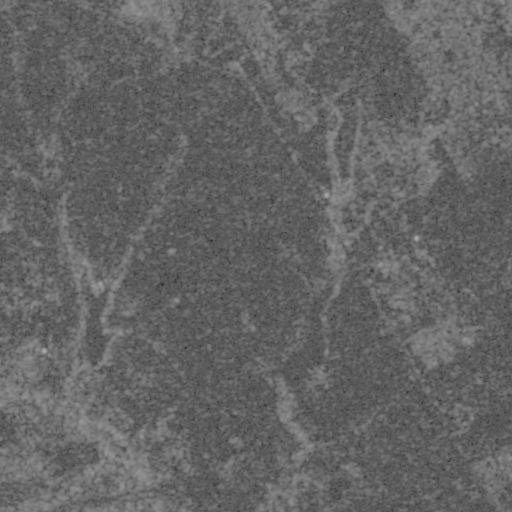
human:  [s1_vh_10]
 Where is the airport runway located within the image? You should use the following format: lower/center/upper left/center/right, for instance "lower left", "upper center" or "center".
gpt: The airport runway is located in the lower center of the image.
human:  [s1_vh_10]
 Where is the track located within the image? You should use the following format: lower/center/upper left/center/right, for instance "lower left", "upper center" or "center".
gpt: There is no track in the image.

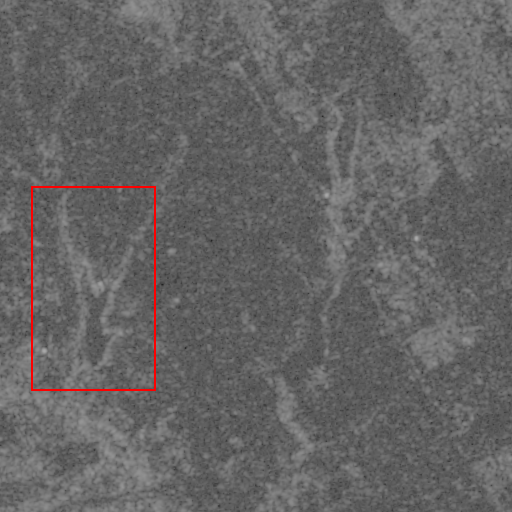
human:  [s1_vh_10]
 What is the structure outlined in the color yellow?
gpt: There is no yellow outline.
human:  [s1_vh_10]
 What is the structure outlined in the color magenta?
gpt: There is no structure outlined in magenta.